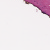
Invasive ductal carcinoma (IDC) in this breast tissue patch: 0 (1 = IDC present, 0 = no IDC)